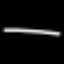
Label: line